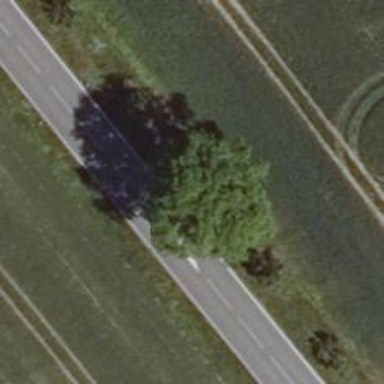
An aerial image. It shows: Deciduous broadleaved tree typically found along the street.